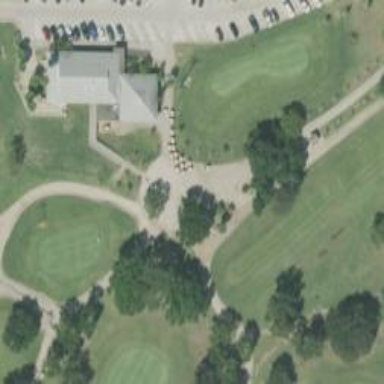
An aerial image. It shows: Golf tee.